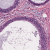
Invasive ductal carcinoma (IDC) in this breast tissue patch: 0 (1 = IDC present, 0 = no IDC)